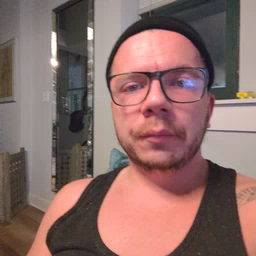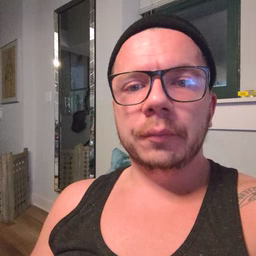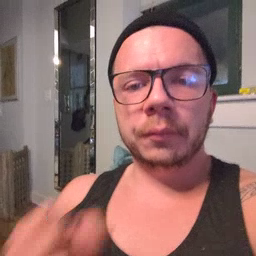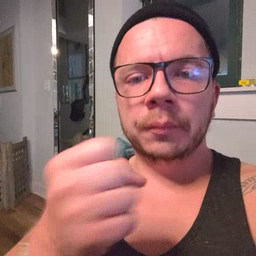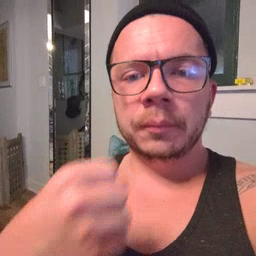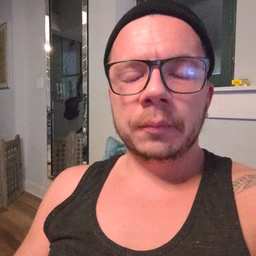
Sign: make